Question: At each time, any colored ball can be exchanged with the white ball. How many such exchanges are needed at least to make all the red balls arranged in front of the green balls (white ball positions are arbitrary)?
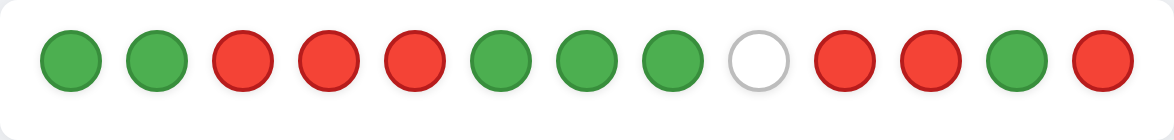
Answer: 6